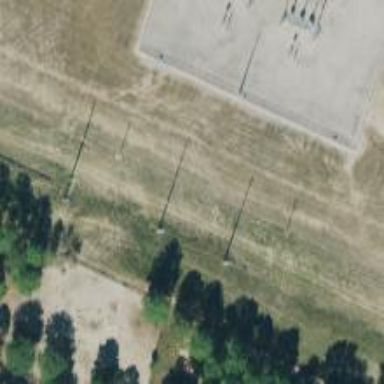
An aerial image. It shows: Power pole.